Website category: movie
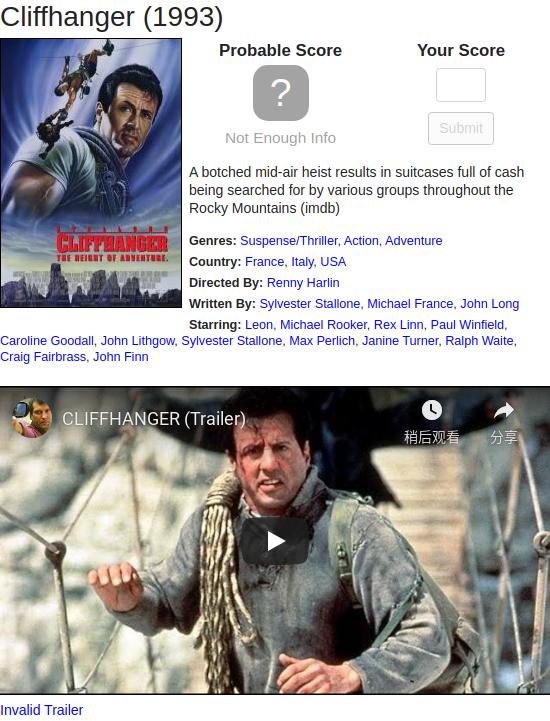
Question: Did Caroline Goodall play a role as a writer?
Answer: no

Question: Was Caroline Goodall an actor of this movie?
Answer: yes

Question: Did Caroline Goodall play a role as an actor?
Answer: yes

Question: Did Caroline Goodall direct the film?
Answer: no

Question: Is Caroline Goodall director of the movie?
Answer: no

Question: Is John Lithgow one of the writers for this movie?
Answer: no

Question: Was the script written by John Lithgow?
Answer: no

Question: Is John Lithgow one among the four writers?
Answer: no

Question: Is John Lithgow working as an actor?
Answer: yes

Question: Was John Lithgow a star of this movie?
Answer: yes

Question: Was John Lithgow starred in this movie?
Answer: yes

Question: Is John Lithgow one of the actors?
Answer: yes

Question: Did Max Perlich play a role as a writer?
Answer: no

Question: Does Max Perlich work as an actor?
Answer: yes

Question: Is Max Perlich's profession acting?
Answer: yes

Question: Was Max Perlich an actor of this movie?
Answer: yes

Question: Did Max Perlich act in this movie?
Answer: yes

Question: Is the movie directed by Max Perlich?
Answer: no

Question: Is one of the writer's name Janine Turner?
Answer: no

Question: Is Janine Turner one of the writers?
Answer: no

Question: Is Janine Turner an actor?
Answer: yes

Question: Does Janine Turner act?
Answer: yes

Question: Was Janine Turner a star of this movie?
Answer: yes

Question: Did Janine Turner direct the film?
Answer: no

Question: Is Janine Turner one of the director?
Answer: no

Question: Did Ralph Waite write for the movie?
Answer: no

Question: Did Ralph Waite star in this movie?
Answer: yes

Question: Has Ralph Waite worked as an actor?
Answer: yes

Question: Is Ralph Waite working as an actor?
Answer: yes

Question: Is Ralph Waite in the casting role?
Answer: yes

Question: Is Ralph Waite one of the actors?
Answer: yes

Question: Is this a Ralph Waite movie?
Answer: no

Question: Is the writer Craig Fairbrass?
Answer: no

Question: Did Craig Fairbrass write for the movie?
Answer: no

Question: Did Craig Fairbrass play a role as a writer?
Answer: no

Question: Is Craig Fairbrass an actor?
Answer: yes

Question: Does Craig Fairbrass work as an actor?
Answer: yes

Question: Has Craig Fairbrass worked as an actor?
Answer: yes

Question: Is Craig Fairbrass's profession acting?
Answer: yes

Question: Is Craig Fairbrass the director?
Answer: no

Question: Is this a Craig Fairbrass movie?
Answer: no

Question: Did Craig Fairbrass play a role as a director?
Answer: no

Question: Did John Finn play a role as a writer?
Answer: no

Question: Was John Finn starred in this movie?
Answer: yes

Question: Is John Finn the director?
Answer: no